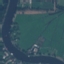
Land use / land cover class: River